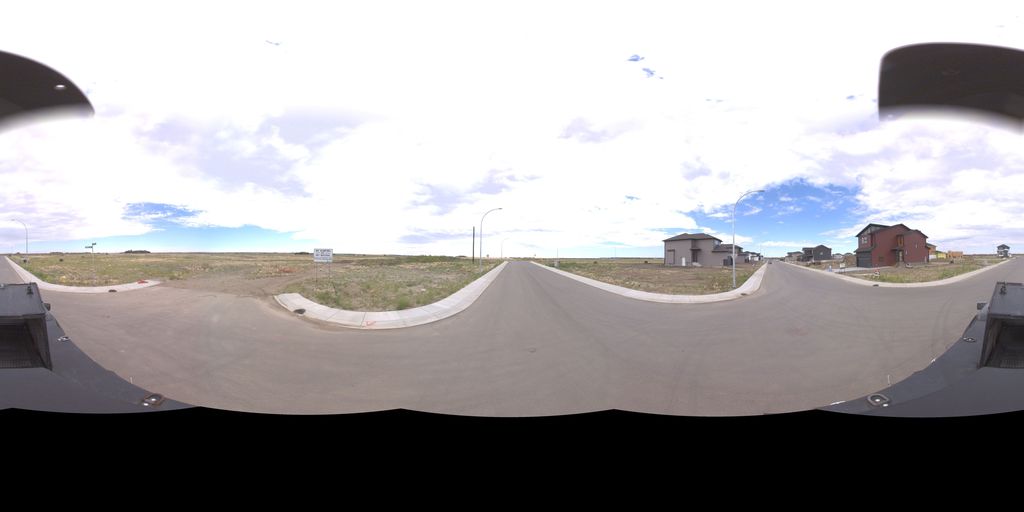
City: saskatoon